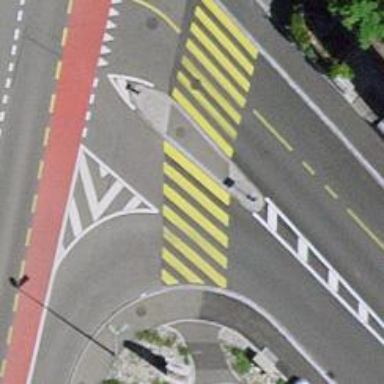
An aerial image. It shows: Uncontrolled zebra crossing with central island.